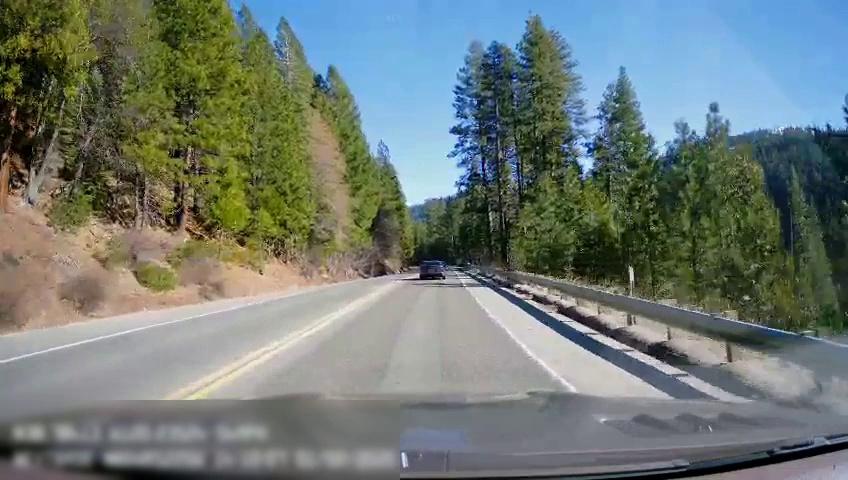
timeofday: Day
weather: Sunny
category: Drivable Space
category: Vehicles | Car
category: Lanes | Opposite Lane
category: Lanes | Current Lane
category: Lanes | Opposite Lane
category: Lanes | Current Lane